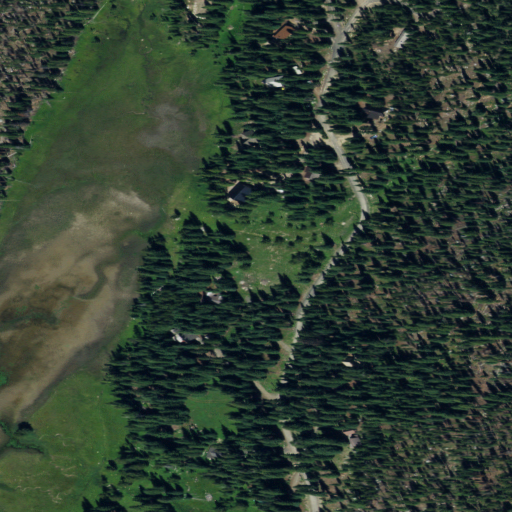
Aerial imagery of plain(s) in Oregon named Floodwater Flats containing evergreen forest, woody wetlands, open development, shrub, open water, and low intensity development